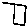
Label: square